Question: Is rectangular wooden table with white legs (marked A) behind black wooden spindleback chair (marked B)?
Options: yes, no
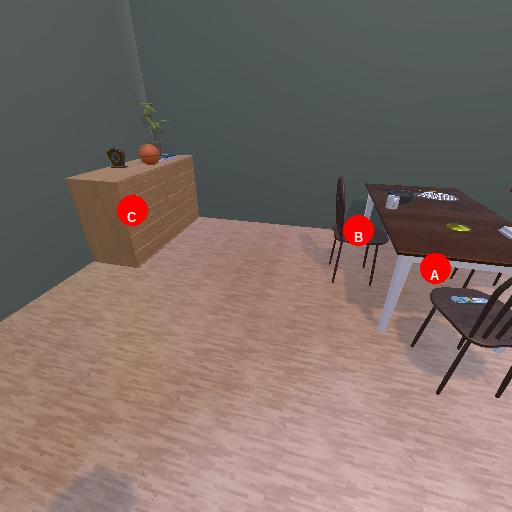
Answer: yes